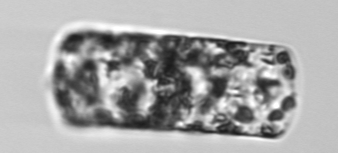
Label: Guinardia_flaccida